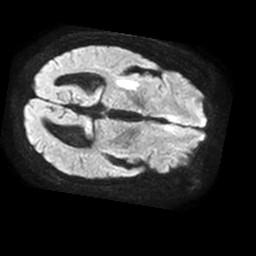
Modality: TRACE
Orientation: axial
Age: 66
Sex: female
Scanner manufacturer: philips
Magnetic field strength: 1.5 T
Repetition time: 3.146 s
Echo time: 0.06922 s